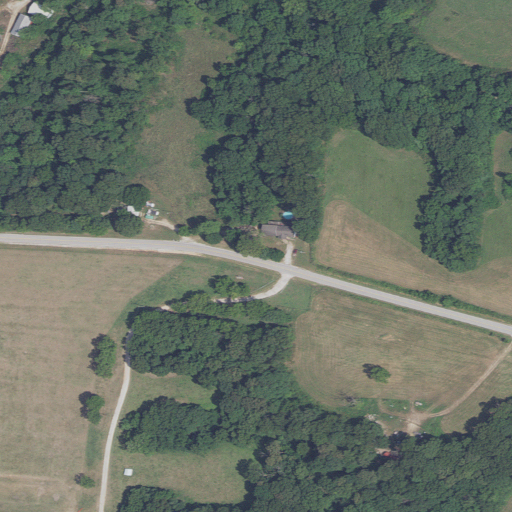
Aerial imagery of ridge(s) in Arkansas named Gann Ridge containing deciduous forest, pasture, open development, low intensity development, and medium intensity development